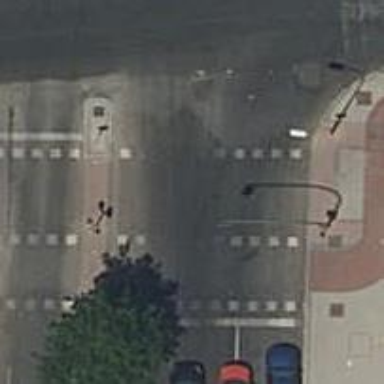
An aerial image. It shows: Road with traffic signals and zebra crossing with traffic signals.